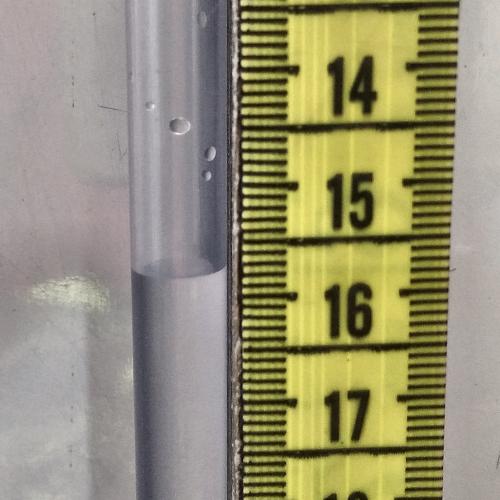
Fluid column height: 15.7 cm